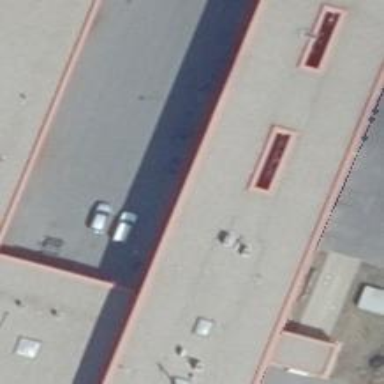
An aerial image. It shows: Part of building.